Aerial crown-view tile of a tropical tree (Barro Colorado Island, Panama), acquired 20240918:
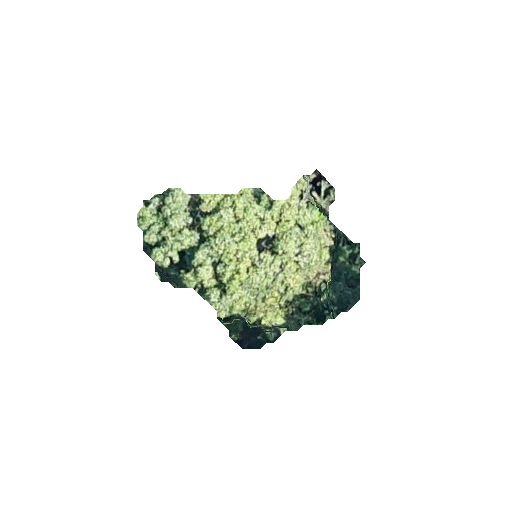
Species: Aiouea montana
GBIF accepted scientific name: Aiouea montana
Crown area: 39.664 m²